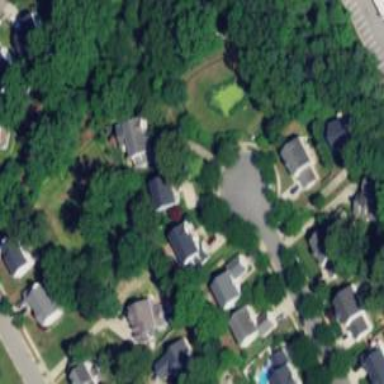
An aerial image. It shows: Driveway.